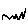
Label: zigzag